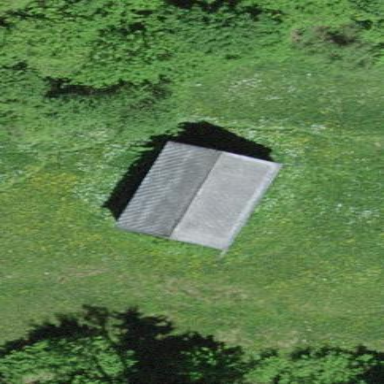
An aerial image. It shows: Gabled roof on farm auxiliary building.